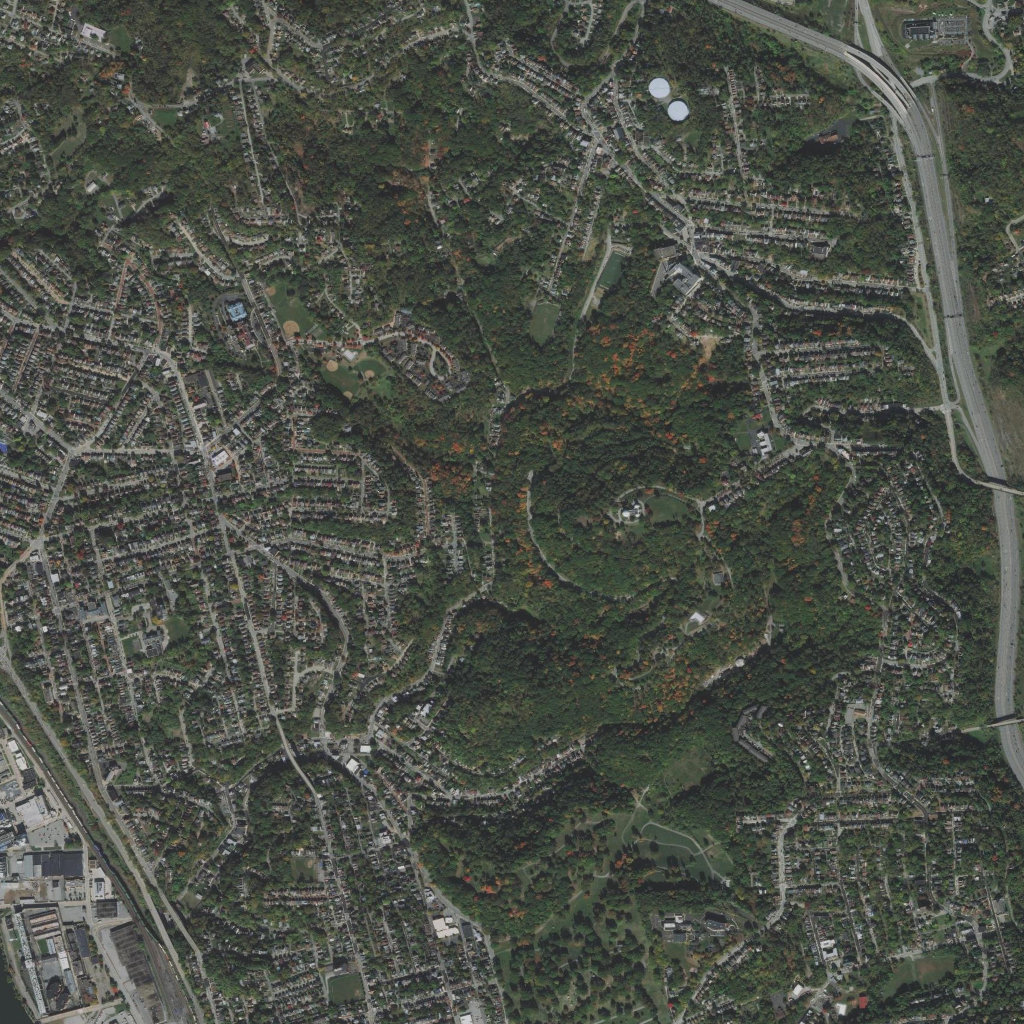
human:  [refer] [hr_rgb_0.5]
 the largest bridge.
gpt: <box>[[82, 4, 88, 11, 0]]</box>